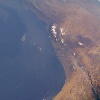
Label: water